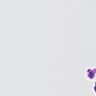
Metastatic tissue present: no